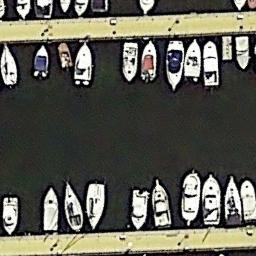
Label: harbor